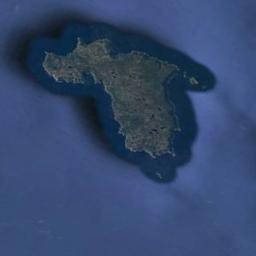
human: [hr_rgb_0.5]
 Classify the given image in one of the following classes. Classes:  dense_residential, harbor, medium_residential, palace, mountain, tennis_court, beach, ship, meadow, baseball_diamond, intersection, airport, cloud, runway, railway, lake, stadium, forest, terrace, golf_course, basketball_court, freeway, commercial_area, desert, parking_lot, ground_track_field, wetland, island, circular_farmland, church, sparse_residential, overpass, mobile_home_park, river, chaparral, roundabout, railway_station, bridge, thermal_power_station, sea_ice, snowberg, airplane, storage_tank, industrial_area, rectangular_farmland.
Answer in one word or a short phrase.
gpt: island